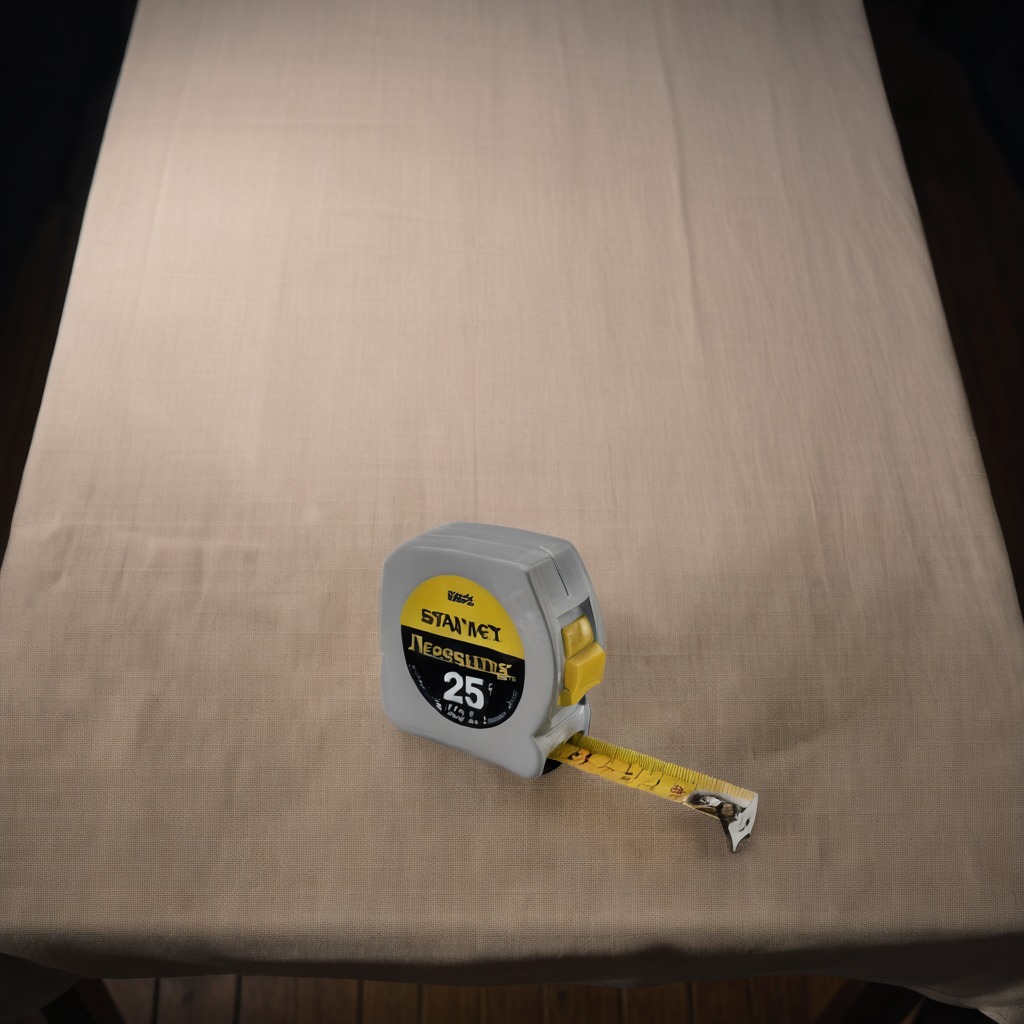
A measuring tape lying on a wooden table inside a workshop at night.